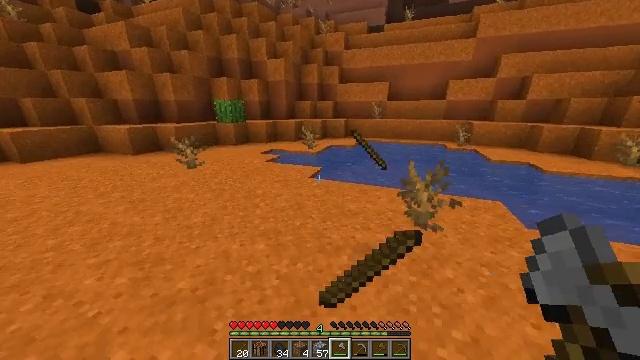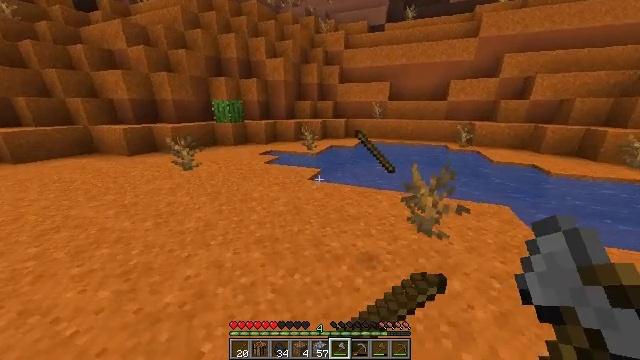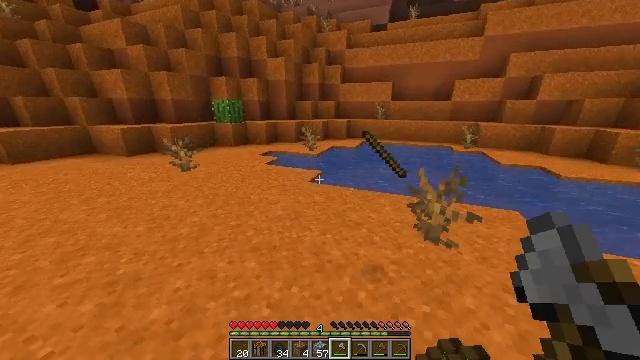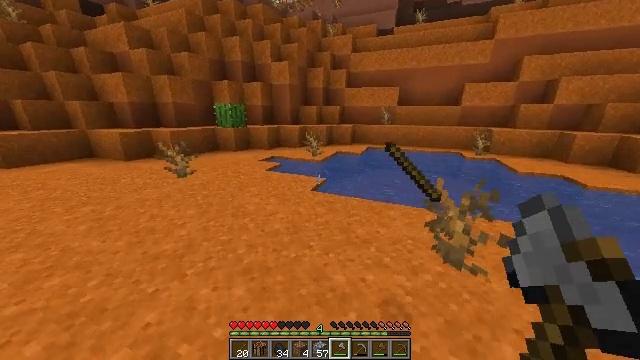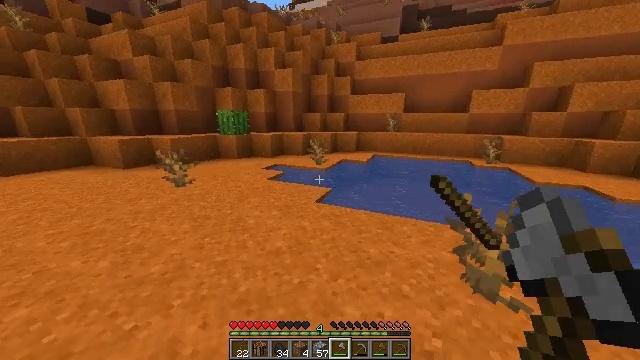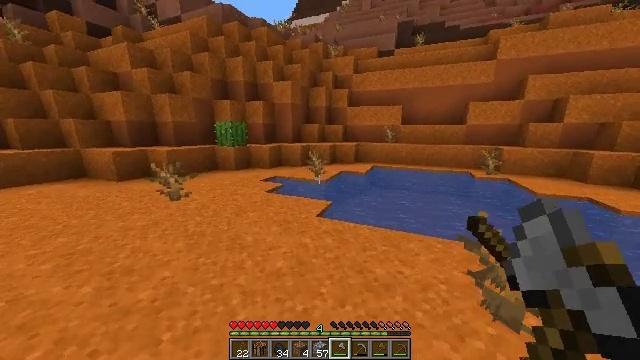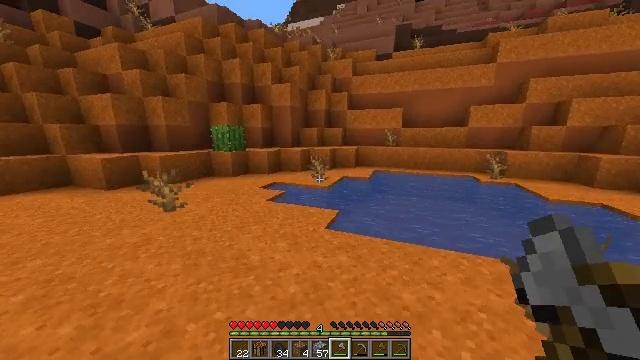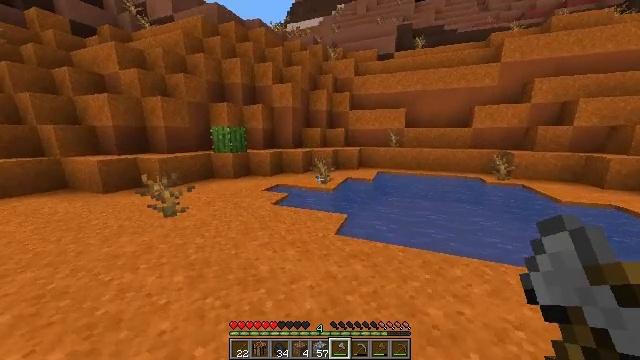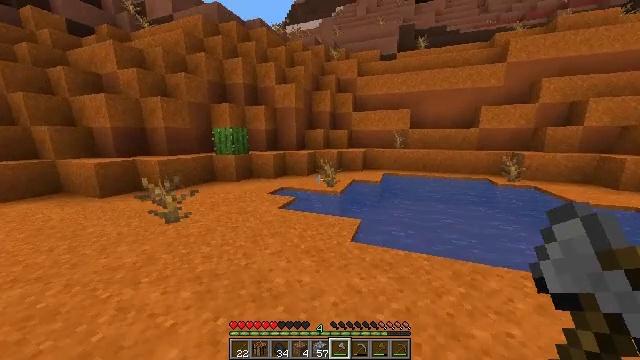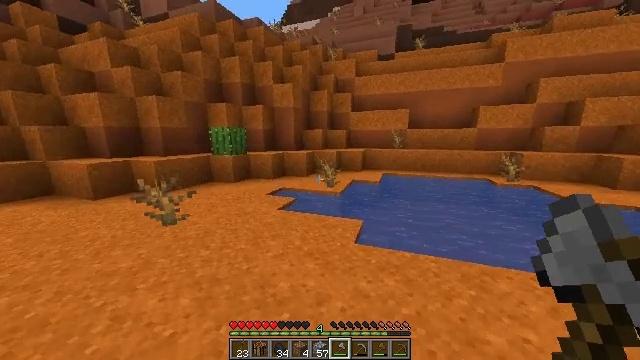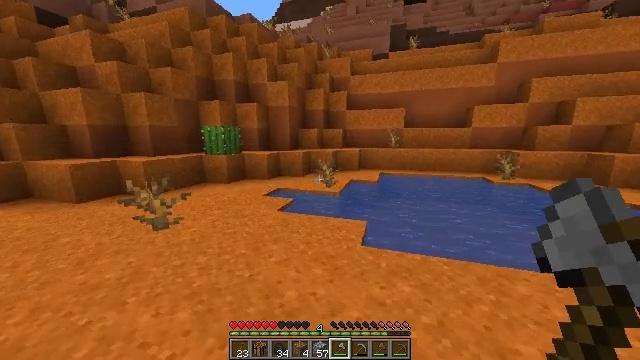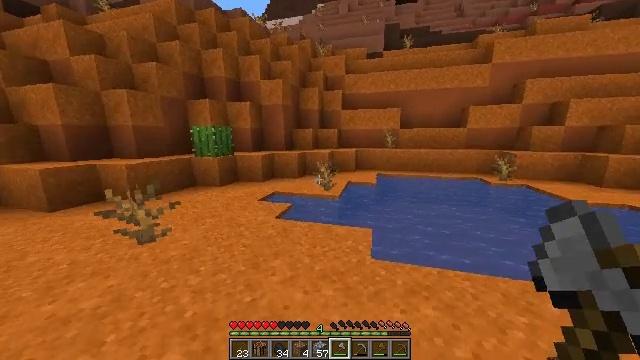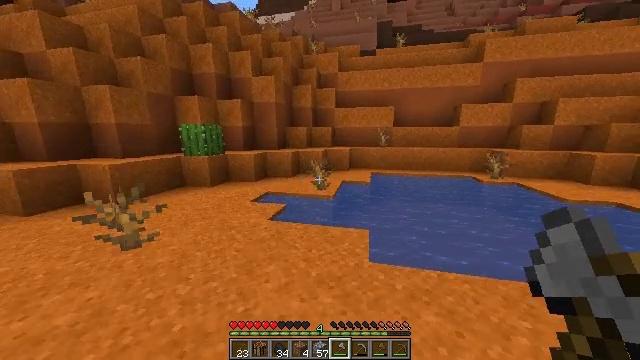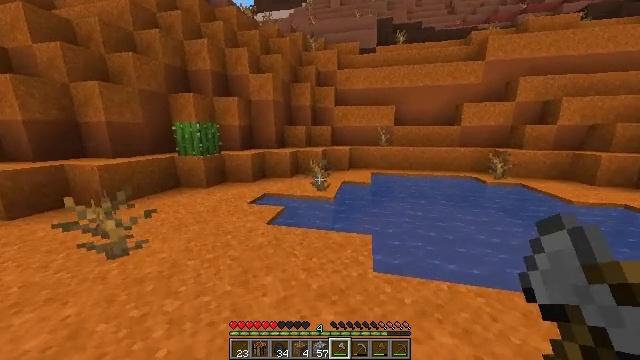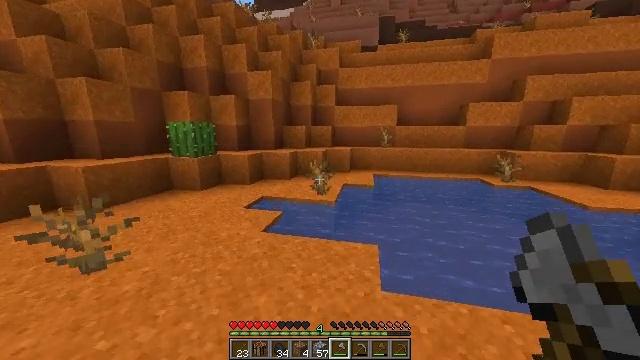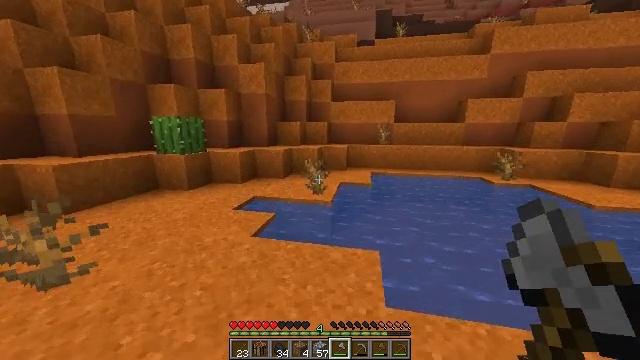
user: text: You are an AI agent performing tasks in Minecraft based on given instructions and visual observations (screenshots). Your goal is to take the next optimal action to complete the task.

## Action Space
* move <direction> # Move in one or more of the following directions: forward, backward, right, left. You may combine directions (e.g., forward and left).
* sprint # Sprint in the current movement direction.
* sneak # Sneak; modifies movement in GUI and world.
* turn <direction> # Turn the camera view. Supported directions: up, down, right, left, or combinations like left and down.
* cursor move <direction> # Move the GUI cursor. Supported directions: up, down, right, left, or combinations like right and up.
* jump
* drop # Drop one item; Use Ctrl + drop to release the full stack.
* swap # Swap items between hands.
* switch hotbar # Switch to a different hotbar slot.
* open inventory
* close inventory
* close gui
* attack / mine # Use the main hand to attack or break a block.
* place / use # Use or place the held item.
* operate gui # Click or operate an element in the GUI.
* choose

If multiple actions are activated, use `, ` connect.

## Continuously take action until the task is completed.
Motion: motion action
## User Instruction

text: Gather a dead bush.
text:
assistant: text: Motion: move forward, attack / mine
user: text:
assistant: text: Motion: move forward, attack / mine
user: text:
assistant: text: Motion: move forward, turn left and up, attack / mine
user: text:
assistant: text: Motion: move forward and move left, turn up, attack / mine
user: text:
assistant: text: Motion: move forward and move left, turn up, attack / mine
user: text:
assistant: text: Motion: move forward and move left, turn right, attack / mine
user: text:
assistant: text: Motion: move forward and move left, attack / mine
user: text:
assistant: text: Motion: move forward and move left, attack / mine
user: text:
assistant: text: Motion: move forward and move left, attack / mine
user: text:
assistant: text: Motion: move forward and move left, turn right, attack / mine
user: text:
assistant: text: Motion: move forward, turn right, attack / mine
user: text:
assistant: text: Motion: move forward, turn right, attack / mine
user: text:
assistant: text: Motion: move forward, attack / mine
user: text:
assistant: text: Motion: move forward, attack / mine
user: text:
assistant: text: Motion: move forward, turn right, attack / mine
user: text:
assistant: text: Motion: move forward, attack / mine
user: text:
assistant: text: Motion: move forward, attack / mine
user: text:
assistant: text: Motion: move forward, attack / mine
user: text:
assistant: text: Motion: move forward, attack / mine
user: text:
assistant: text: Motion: move forward, turn down, attack / mine
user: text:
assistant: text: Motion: move forward, attack / mine
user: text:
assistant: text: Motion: move forward, turn left and down, attack / mine
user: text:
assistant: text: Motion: move forward, attack / mine
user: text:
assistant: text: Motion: attack / mine